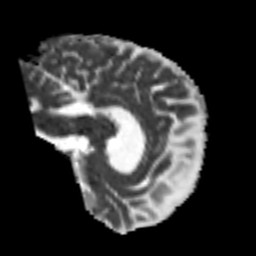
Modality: MD
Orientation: sagittal
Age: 66
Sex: male
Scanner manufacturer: siemens
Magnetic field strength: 3 T
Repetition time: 7.3 s
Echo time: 0.087 s